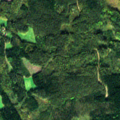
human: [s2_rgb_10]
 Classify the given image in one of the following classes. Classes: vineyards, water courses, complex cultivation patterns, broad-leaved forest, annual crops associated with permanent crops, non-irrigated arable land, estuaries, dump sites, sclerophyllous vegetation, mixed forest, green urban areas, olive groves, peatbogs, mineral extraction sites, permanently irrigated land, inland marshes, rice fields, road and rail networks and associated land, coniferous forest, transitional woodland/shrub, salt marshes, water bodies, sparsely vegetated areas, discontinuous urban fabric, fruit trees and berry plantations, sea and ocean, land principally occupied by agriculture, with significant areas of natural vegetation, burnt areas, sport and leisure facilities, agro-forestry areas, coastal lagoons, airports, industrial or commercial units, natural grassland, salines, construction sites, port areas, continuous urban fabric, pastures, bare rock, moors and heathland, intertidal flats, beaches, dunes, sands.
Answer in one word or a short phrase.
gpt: land principally occupied by agriculture, with significant areas of natural vegetation, coniferous forest, mixed forest, peatbogs